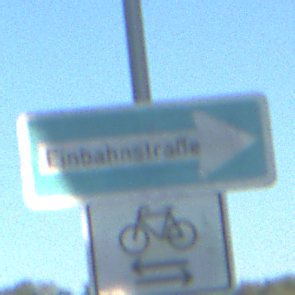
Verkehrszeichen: EinbahnstrasseRechtsweisend
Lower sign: RichtungsangabeDurchPfeile9
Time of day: MorningAfternoon
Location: Outdoor (Nature)
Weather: Clear
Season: NotSpecified
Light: Natural